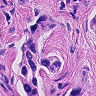
Metastatic tissue present: yes